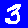
Digit: 3